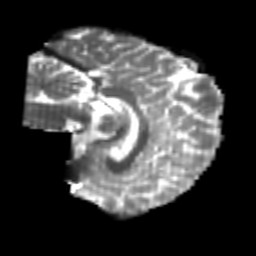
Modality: T2w
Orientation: sagittal
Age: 23
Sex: female
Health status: healthy
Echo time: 0.074 s